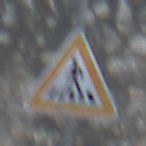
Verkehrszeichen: FussgaengerueberwegRechts
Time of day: MorningAfternoon
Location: Outdoor (Suburban)
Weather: PartlyCloudy
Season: NotSpecified
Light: Natural